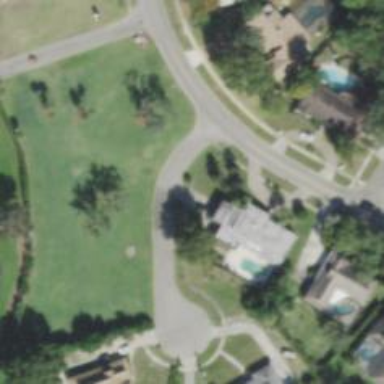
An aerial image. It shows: Residential road with sidewalk on the left side.